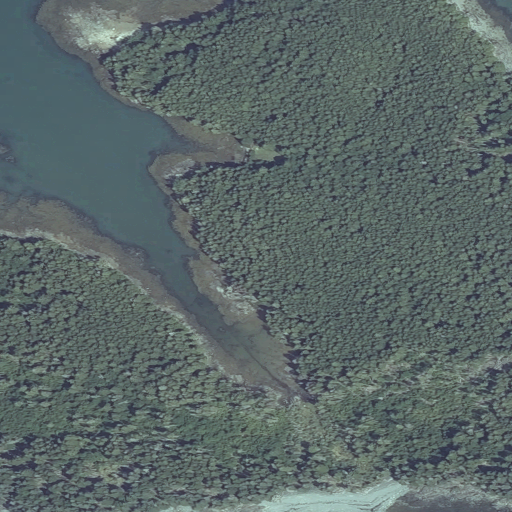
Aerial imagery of island in Maine named Lakeman Island containing evergreen forest, herbaceous wetlands, open water, and woody wetlands